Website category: sports
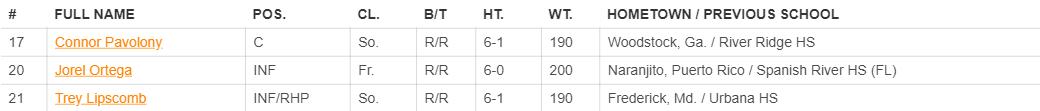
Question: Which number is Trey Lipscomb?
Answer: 21

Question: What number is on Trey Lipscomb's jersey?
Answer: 21

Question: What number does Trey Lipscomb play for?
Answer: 21

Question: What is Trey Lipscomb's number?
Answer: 21

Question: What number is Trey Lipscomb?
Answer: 21

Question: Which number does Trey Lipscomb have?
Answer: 21

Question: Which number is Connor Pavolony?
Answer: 17

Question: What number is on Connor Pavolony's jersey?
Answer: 17

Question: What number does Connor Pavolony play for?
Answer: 17

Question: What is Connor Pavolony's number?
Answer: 17

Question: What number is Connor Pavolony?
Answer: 17

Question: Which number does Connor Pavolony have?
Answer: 17

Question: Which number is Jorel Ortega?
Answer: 20

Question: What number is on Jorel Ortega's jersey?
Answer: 20

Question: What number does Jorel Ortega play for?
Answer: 20

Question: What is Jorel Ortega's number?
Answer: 20

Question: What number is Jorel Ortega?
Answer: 20

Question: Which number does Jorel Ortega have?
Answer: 20

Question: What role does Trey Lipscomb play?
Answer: INF/RHP

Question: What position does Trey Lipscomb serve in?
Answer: INF/RHP

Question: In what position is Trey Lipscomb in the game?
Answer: INF/RHP

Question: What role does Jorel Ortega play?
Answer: INF

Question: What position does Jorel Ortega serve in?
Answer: INF

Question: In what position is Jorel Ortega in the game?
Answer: INF

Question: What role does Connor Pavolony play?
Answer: C

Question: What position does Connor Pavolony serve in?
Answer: C

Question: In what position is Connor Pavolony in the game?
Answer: C

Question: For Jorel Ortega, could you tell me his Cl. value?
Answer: Fr.

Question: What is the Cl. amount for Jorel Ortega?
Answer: Fr.

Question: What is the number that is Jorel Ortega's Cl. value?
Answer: Fr.

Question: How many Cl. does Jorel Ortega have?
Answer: Fr.

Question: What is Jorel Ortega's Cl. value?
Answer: Fr.

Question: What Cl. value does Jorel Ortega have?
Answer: Fr.

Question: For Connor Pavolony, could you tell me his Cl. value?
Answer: So.

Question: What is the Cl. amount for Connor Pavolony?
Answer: So.

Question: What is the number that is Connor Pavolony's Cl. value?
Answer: So.

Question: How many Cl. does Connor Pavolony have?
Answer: So.

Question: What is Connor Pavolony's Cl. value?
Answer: So.

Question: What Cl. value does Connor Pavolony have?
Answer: So.

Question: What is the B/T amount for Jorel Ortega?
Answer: R/R

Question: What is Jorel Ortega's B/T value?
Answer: R/R

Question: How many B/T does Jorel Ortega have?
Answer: R/R

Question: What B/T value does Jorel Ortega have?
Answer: R/R

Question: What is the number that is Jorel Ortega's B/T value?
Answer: R/R

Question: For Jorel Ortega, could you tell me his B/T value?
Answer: R/R

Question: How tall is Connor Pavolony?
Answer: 6-1

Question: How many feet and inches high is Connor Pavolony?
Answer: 6-1

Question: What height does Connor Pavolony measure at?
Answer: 6-1

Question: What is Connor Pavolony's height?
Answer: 6-1

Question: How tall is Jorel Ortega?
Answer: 6-0

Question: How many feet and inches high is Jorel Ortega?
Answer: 6-0

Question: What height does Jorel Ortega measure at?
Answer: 6-0

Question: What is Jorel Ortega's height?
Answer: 6-0

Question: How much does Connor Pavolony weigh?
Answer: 190

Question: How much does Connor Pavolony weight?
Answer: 190

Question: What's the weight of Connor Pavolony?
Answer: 190

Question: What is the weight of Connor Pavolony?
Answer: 190

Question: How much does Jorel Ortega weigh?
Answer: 200

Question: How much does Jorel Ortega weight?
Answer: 200

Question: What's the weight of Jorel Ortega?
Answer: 200

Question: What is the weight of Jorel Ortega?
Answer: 200

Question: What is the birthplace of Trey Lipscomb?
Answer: Frederick, Md.

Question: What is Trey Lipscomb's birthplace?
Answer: Frederick, Md.

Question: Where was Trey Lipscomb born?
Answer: Frederick, Md.